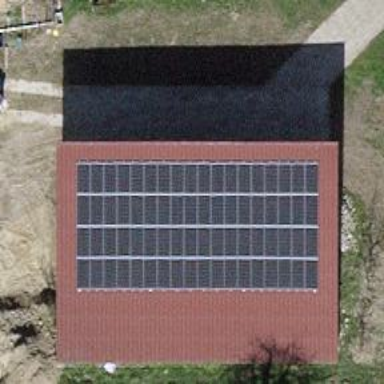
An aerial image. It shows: Solar power generator using photovoltaic method with solar photovoltaic panel types.